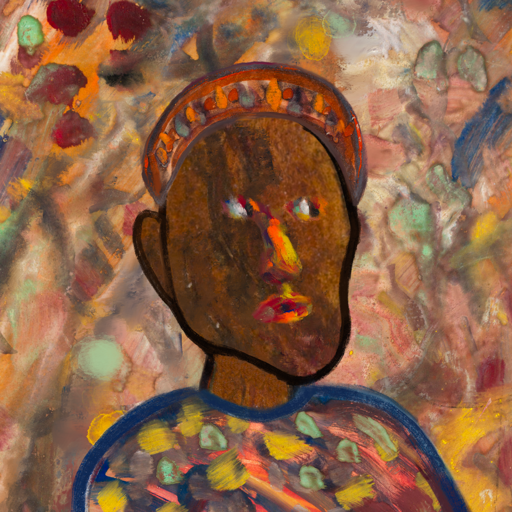
Background: Mother_And_Son_Mother, Head And Neck Side: Mosgoul, Face Side: An_Impression, Bust: Mother_And_Son_Mother, Hair Side: Blank, Head Accessory: Hypocrite, Second Necklace: Blank, Necklace: Blank, Baby: Blank